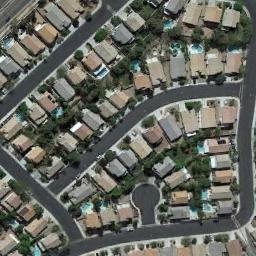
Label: dense_residential